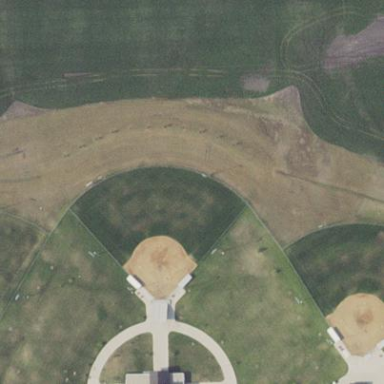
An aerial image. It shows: Softball pitch for leisure land activities.